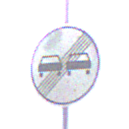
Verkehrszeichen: EndeUeberholverbot
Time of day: Midday
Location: Outdoor (Suburban)
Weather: Overcast
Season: NotSpecified
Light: Natural